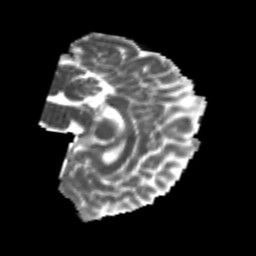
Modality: MD
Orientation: sagittal
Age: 22
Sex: female
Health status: healthy
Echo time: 0.074 s